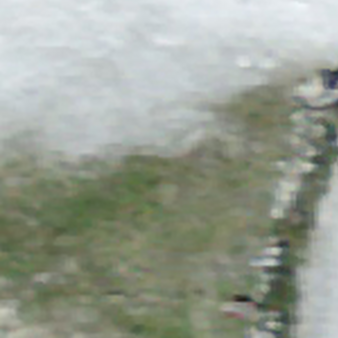
Label: other